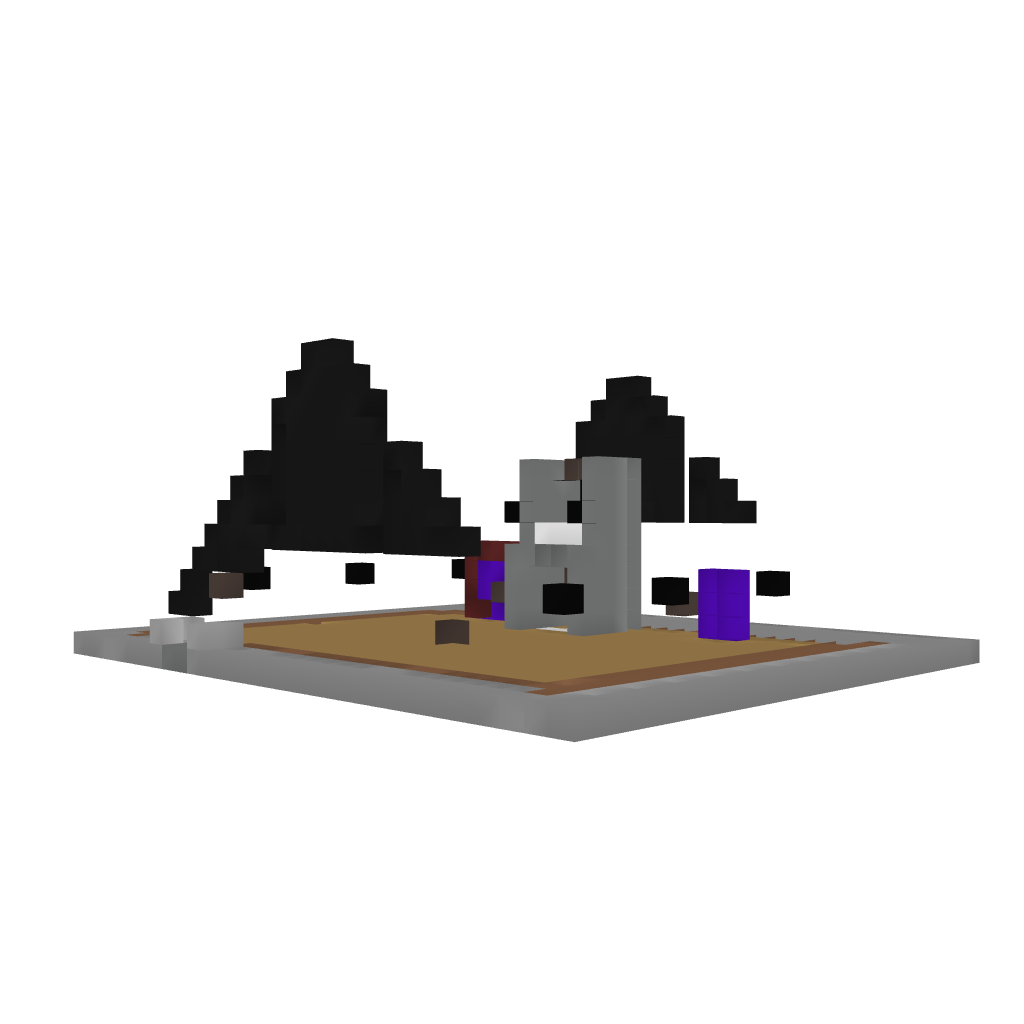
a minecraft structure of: Modern House